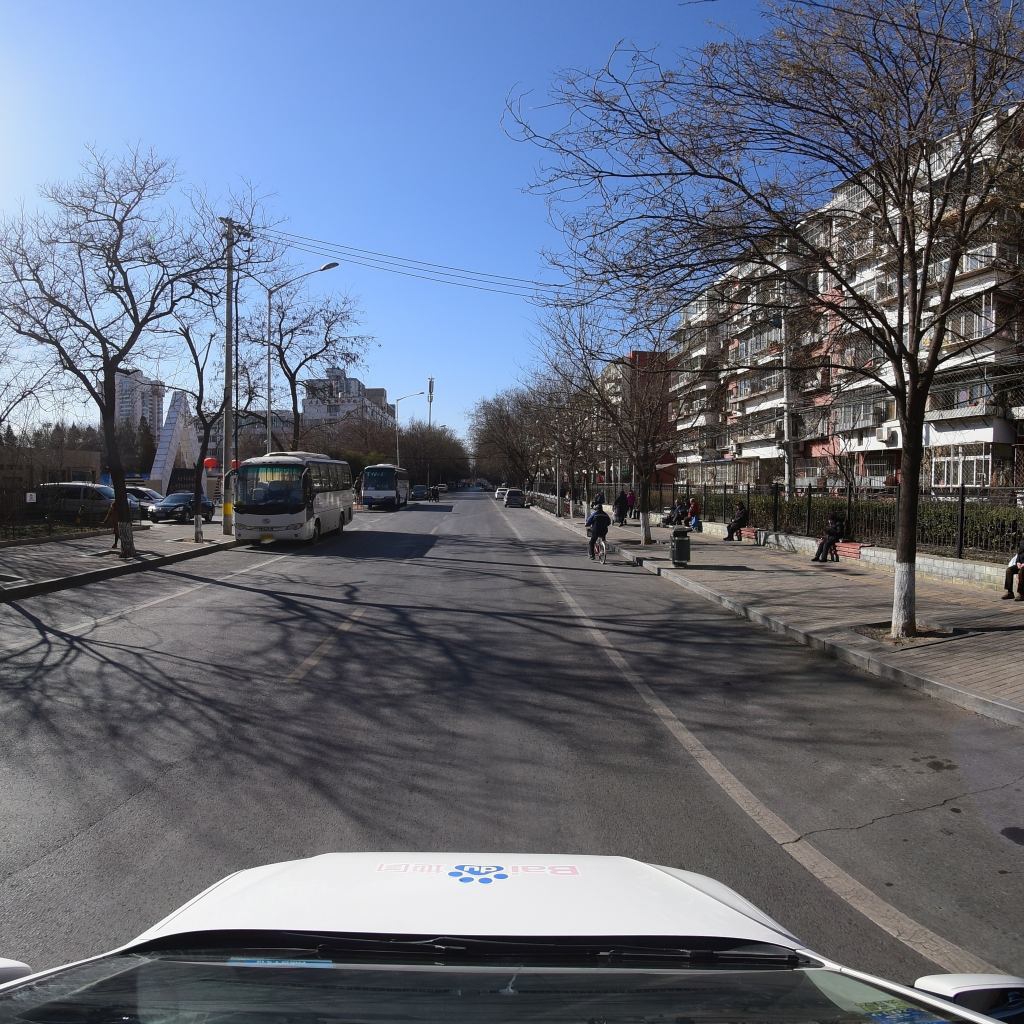
Region: Fengtai
Road damage annotations: transverse crack, longitudinal crack